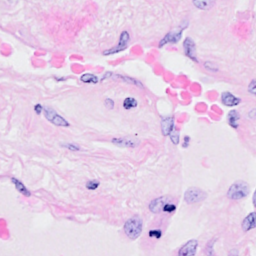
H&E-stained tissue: Breast